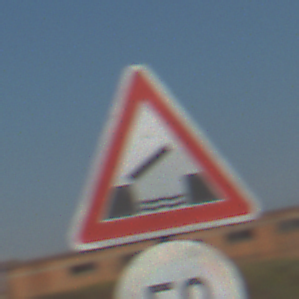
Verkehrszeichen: BeweglicheBruecke
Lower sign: Geschwindigkeit50
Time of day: MorningAfternoon
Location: Outdoor (Nature)
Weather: PartlyCloudy
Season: NotSpecified
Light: Natural